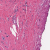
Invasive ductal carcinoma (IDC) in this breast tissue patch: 0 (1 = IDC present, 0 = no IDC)